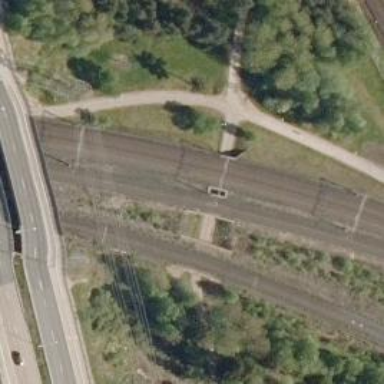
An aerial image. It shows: Asphalt cycleway designed for nordic skiing.